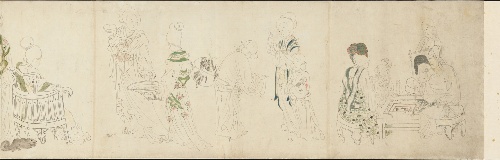
Artist: Zhou Wenju
Artist bio: Chinese, active 940–975
Date: 19th century
Object type: Handscroll
Classification: Paintings
Medium: Handscroll; ink and color on paper
Culture: Japan
Period: Edo period (1615–1868)
Dimensions: 10 3/16 in. × 18 ft. 15/16 in. (25.8 × 551 cm)
Department: Asian Art
Credit line: Fletcher Fund, 1942
Accession year: 1942
Repository: Metropolitan Museum of Art, New York, NY
Tags: Painting|Children|Dogs|Men|Women